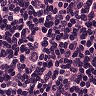
Metastatic tissue present: yes